Aerial crown-view tile of a tropical tree (Barro Colorado Island, Panama), acquired 20240716:
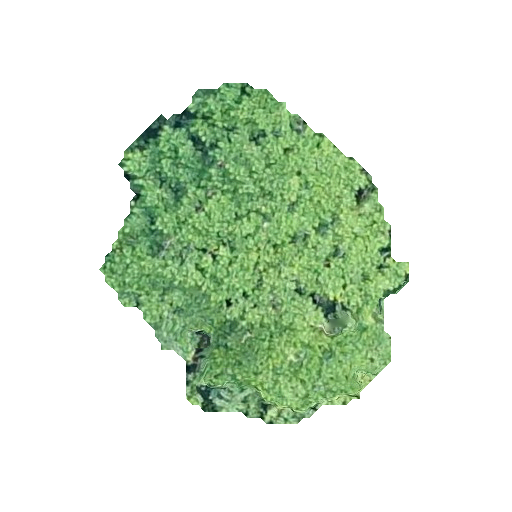
Species: Tachigali panamensis
GBIF accepted scientific name: Tachigali panamensis
Crown area: 111.113 m²